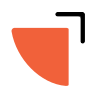
Cursor type: resize_ne
OS/theme: linux-bibata
Variant: black